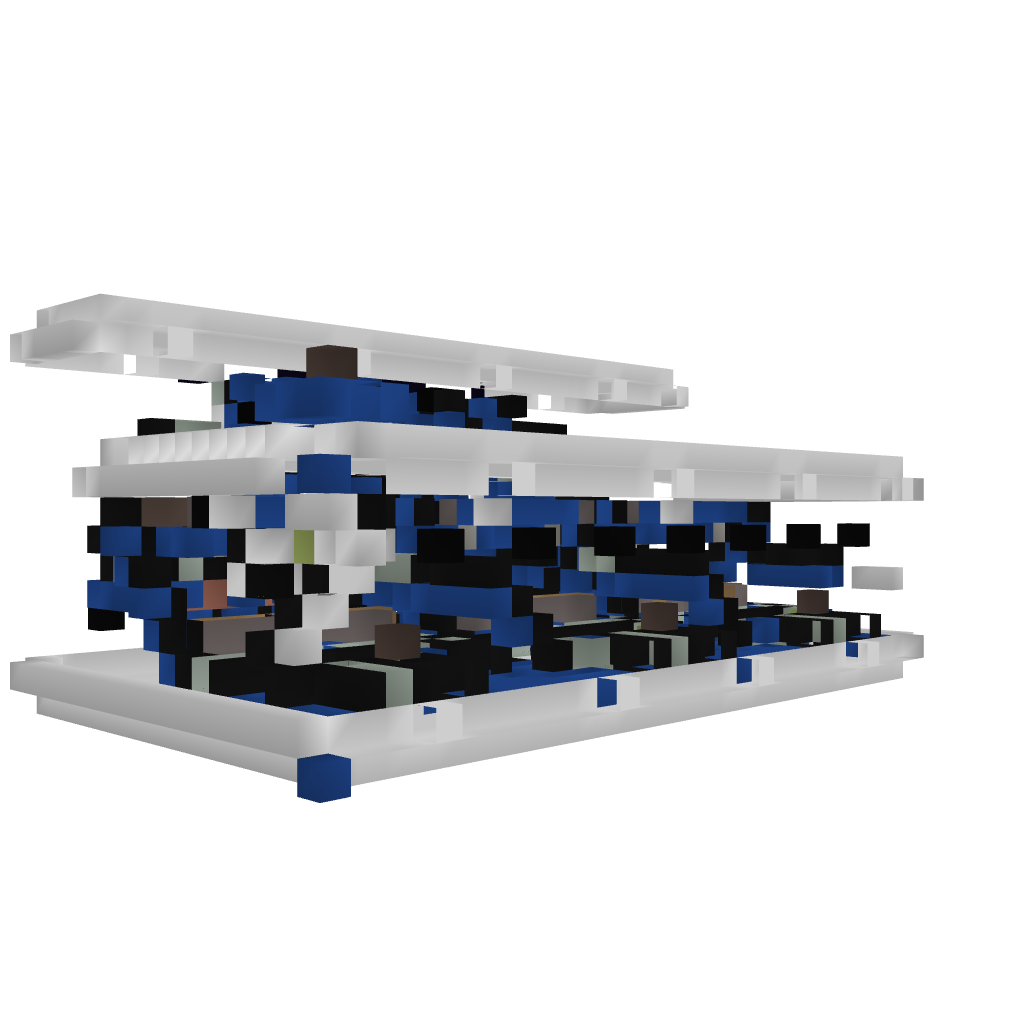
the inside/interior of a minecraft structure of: Compact 9-0 Count Down